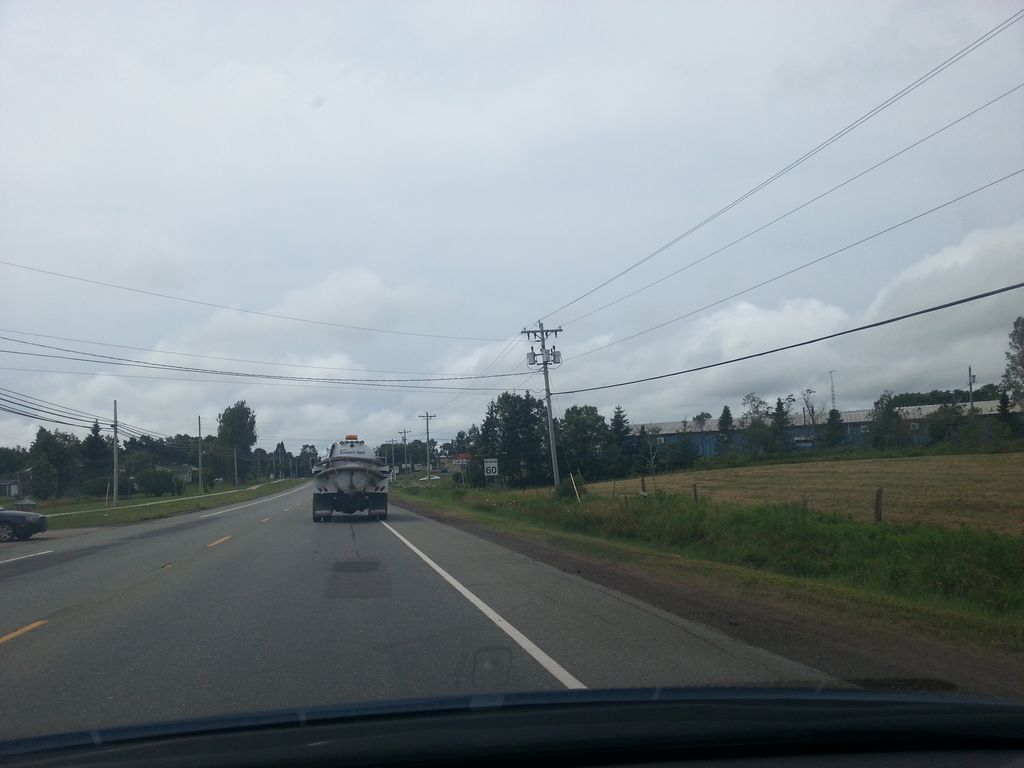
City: charlottetown